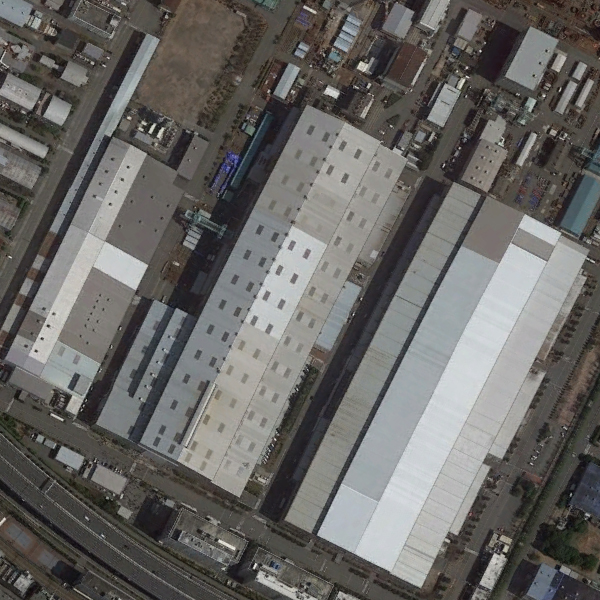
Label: Industrial